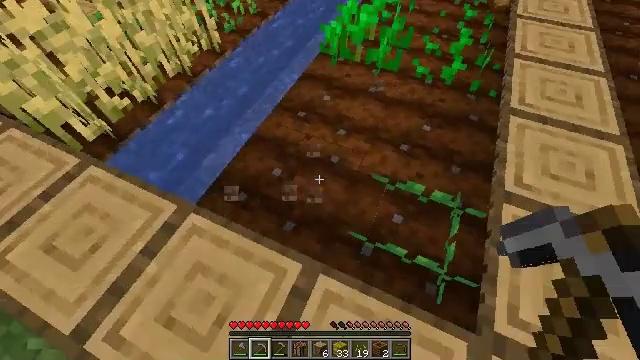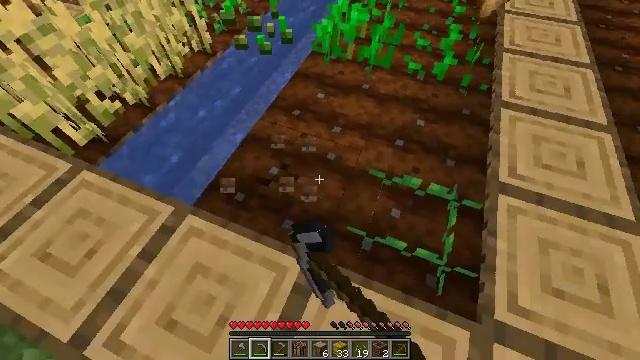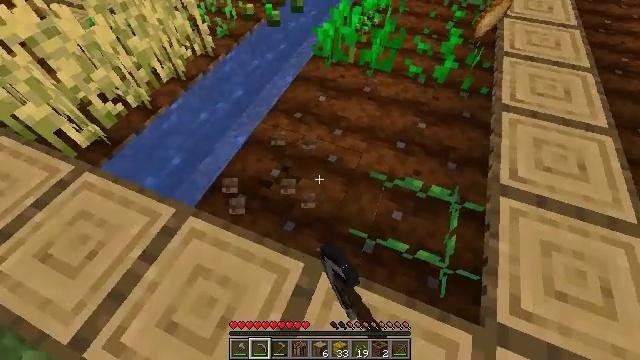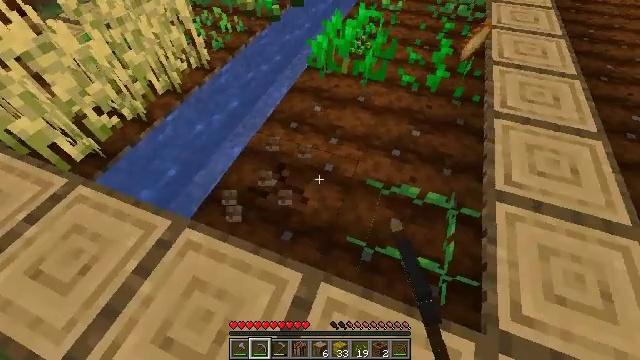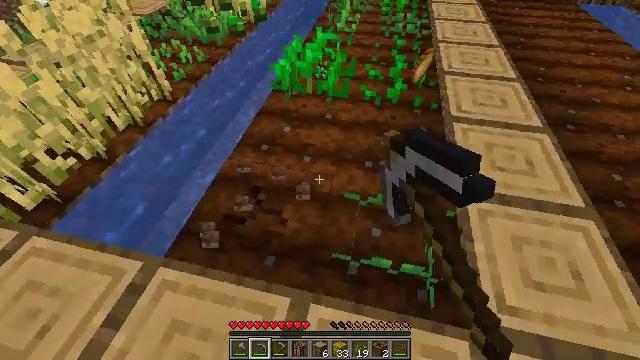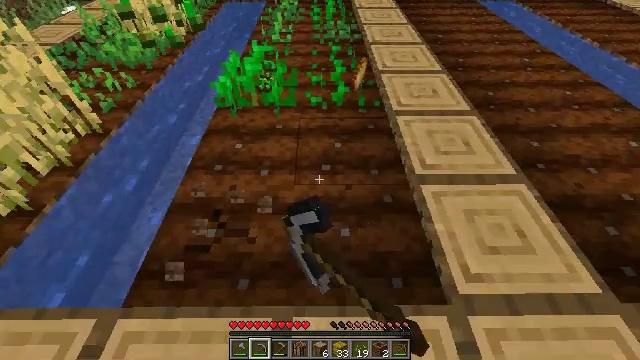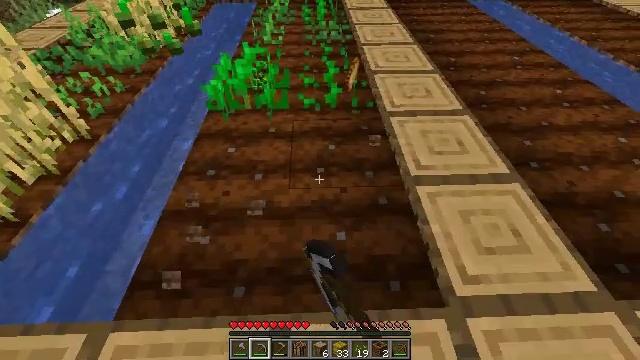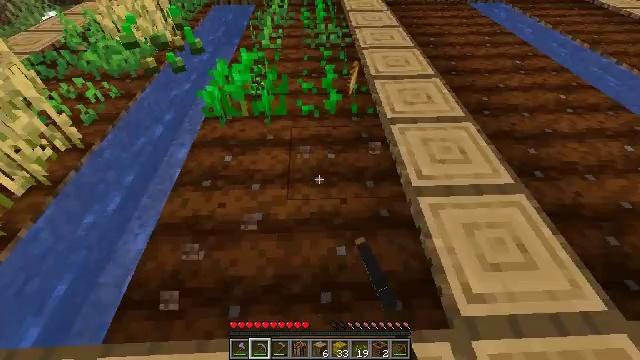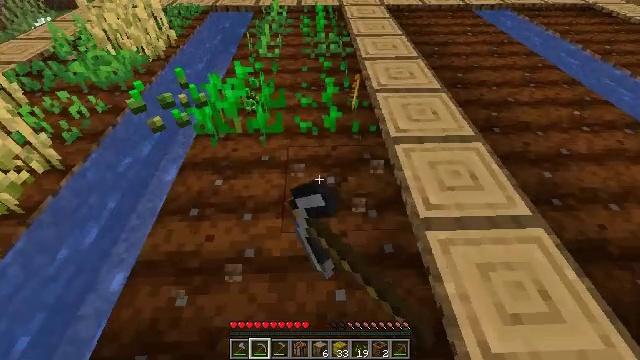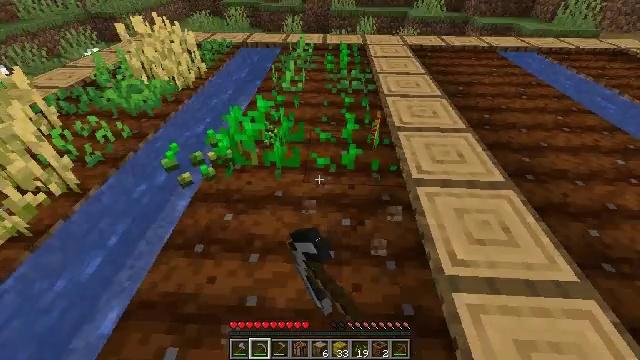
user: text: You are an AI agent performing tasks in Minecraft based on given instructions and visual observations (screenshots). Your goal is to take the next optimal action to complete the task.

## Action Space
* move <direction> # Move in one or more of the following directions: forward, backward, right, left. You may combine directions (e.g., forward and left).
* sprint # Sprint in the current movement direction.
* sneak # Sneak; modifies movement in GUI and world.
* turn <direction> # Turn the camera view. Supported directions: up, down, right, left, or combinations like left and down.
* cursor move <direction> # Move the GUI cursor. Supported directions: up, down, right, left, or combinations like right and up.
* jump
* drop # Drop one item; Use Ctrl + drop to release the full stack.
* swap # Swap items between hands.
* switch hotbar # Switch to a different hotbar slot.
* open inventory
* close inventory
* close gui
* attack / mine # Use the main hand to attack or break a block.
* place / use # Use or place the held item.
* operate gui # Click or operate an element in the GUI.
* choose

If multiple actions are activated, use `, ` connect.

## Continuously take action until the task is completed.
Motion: motion action
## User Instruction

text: Mine the fully grown carrots.
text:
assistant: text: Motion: turn right, attack / mine
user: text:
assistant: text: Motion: attack / mine
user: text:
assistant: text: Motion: turn right and up, attack / mine
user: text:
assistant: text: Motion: turn right and up, attack / mine
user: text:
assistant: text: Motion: turn right and up, attack / mine
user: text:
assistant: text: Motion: move forward, turn right, attack / mine
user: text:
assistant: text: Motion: move forward, attack / mine
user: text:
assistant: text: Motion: move forward, attack / mine
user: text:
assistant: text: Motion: move forward, turn left and up, attack / mine
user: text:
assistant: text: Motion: attack / mine